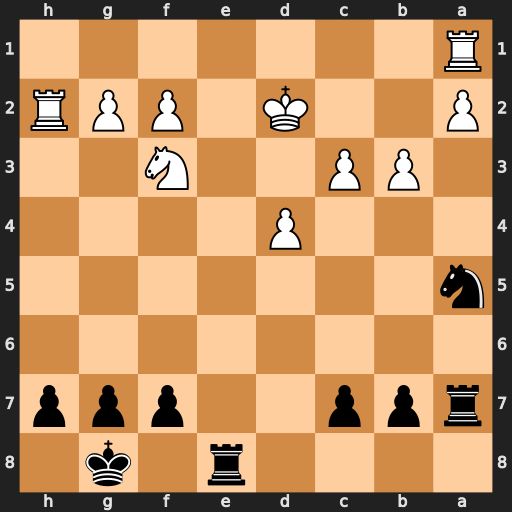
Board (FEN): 4r1k1/rpp2ppp/8/n7/3P4/1PP2N2/P2K1PPR/R7
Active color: b
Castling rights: -
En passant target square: -
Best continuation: Nxb3+ axb3 Rxa1